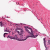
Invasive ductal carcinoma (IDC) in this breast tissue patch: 0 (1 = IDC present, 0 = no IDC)